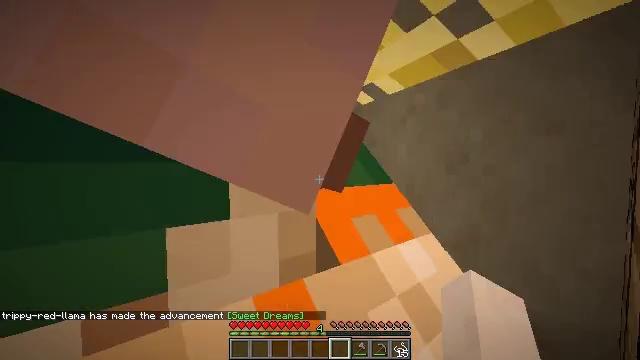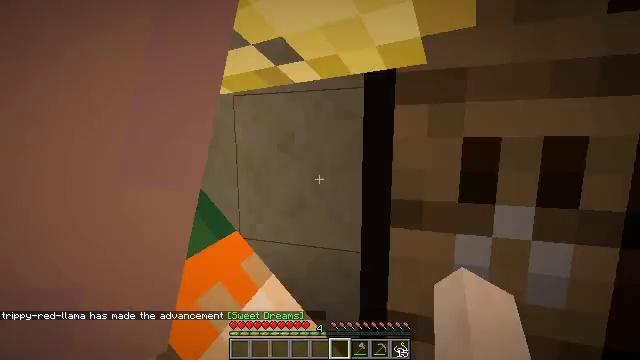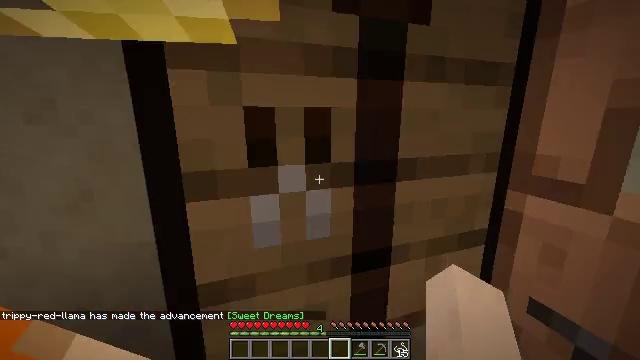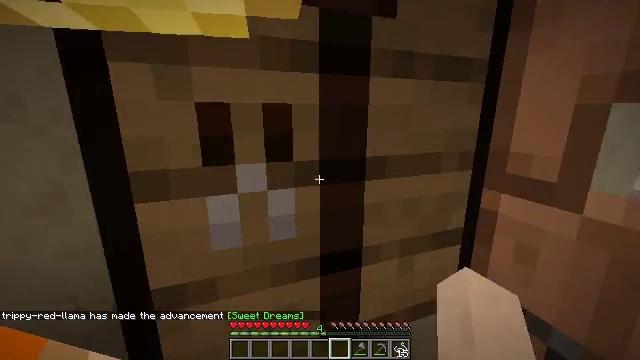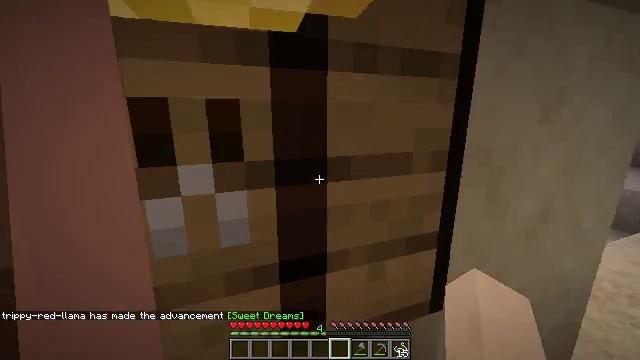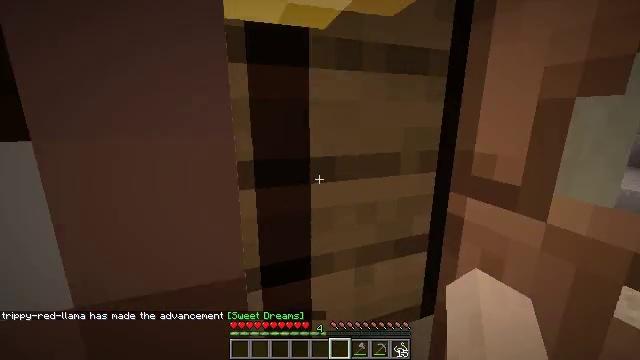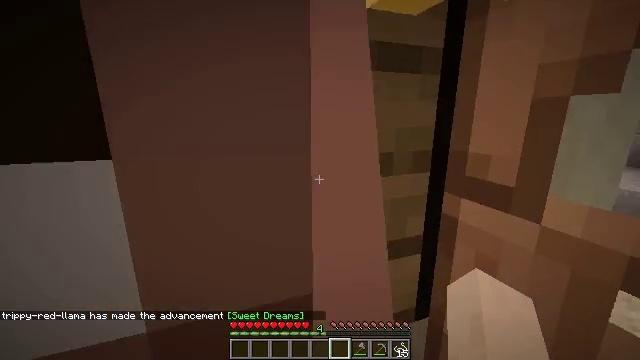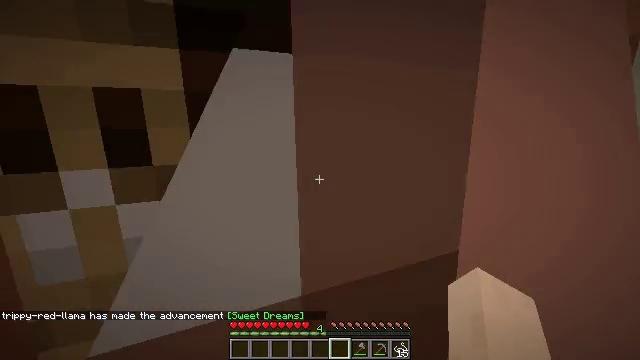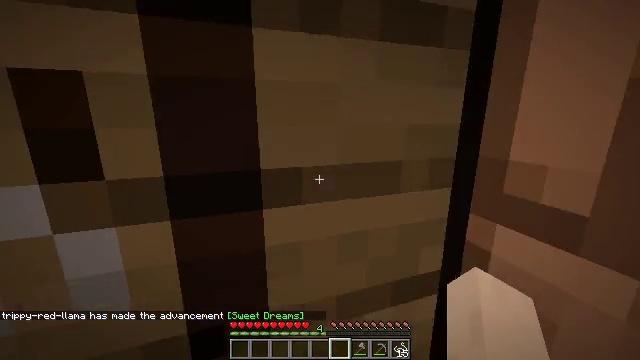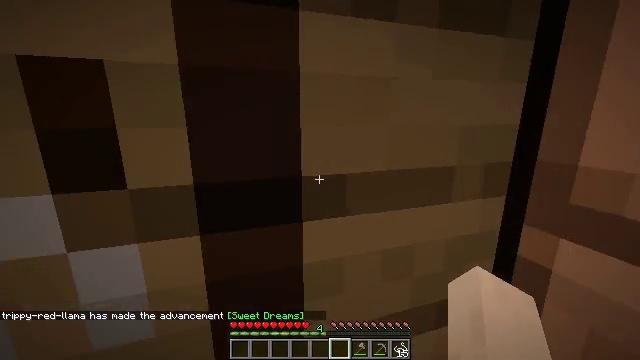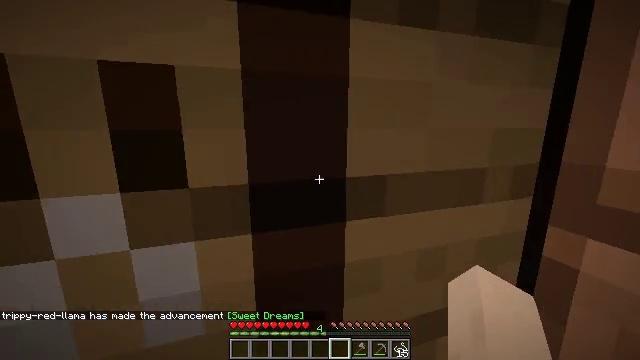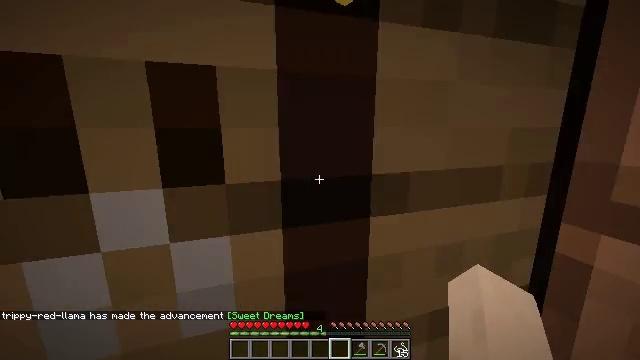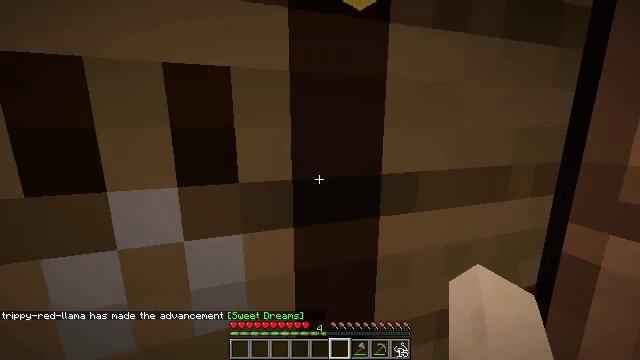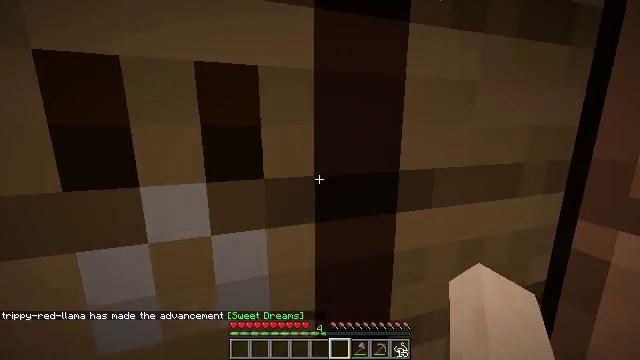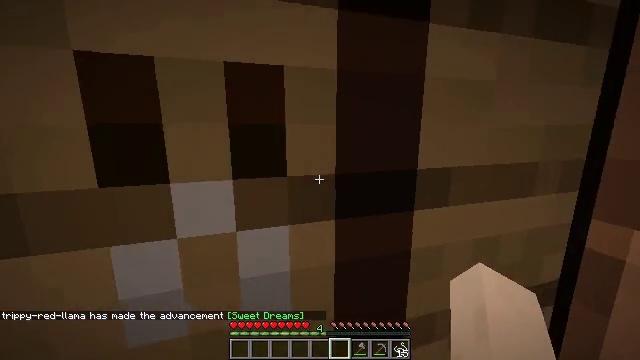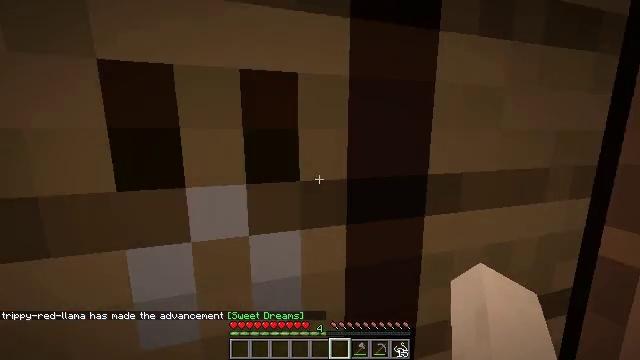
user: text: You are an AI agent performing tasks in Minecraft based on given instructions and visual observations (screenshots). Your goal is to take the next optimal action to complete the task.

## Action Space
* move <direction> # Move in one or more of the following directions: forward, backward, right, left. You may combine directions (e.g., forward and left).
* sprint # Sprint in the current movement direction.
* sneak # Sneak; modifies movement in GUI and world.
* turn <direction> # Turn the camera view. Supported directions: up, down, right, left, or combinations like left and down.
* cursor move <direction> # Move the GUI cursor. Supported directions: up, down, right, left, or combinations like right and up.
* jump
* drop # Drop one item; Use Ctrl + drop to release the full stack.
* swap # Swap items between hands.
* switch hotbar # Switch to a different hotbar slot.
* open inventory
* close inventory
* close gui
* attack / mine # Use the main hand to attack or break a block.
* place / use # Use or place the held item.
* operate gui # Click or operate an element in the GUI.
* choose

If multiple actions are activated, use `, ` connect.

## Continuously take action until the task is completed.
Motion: motion action
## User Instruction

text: Kill mobs.
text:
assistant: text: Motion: turn right and down
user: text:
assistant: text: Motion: turn right and down
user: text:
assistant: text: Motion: no_op
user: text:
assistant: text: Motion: no_op
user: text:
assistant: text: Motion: no_op
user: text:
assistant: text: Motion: no_op
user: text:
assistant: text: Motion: no_op
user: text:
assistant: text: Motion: move forward and move left
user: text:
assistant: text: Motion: move forward and move left, turn left
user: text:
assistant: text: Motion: move forward and move left, turn up
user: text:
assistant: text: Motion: no_op
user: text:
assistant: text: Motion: no_op
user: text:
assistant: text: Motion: no_op
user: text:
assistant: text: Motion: no_op
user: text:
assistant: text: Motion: turn up
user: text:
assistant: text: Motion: move left
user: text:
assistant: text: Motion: move left, turn up
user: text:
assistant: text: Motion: move left, turn right and up
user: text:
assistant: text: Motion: move left, turn right and up
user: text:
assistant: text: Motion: move left, turn right and up
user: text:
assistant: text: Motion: move left, turn right and up
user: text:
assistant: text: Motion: turn right
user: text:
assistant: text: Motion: turn right
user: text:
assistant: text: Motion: turn right and down
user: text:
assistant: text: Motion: turn right and down
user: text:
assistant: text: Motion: turn right and down
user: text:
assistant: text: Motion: turn right and down
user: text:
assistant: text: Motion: turn left and up
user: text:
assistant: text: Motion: no_op
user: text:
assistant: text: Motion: move forward and move right